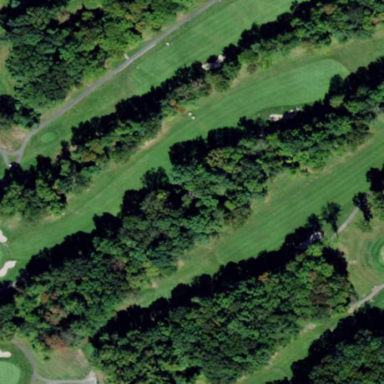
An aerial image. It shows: Golf fairway surrounded by grass.